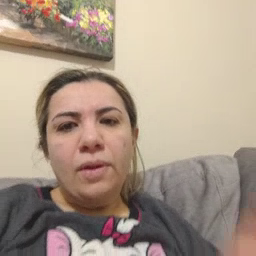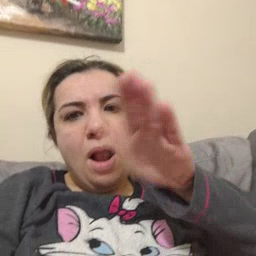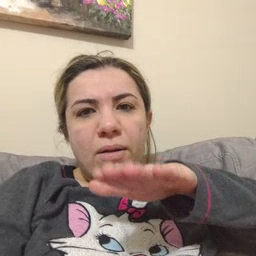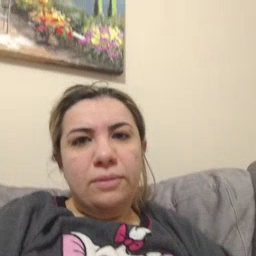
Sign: on